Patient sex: M
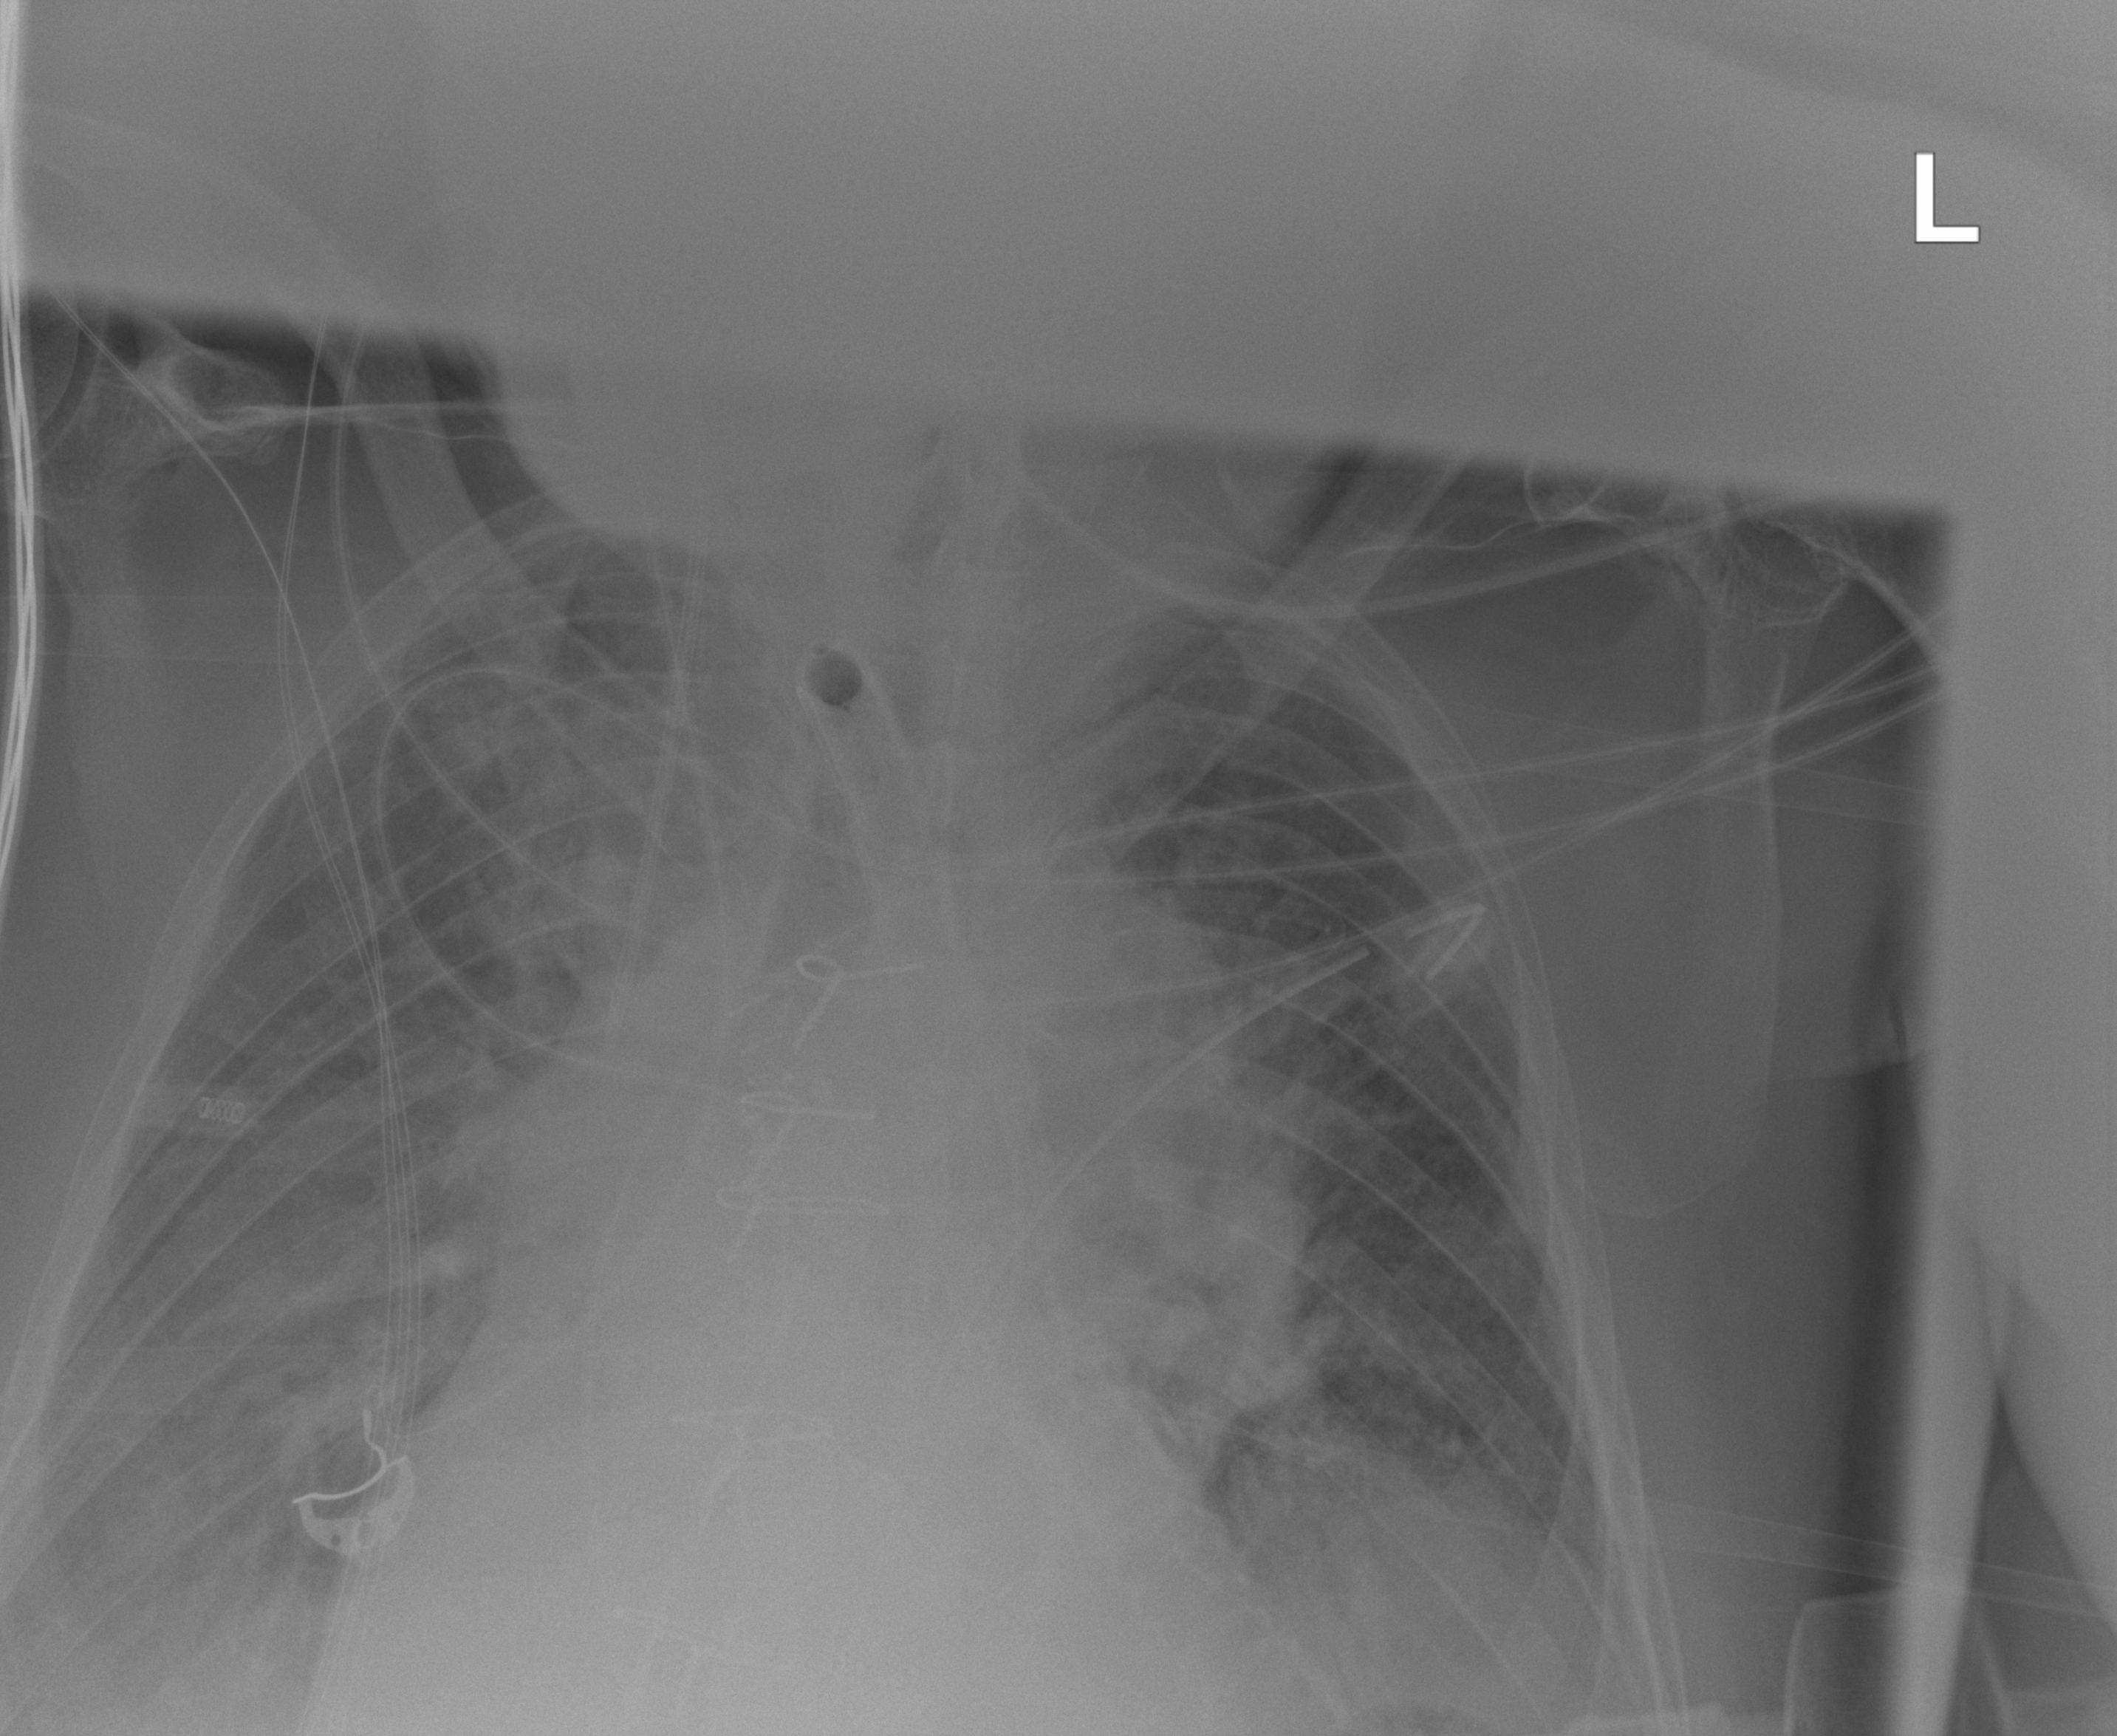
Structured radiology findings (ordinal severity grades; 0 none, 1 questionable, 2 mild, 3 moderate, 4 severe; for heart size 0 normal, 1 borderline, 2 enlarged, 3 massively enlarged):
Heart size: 2
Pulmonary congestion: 2
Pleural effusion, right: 2
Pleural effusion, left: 2
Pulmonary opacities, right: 2
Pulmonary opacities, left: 2
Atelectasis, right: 2
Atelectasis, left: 2